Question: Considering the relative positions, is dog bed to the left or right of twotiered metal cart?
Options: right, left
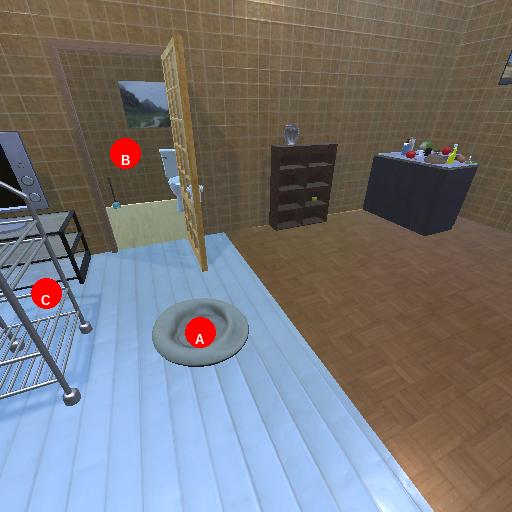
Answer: right